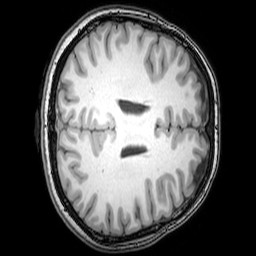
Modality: T1w
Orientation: axial
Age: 24
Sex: female
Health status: healthy
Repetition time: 0.081 s
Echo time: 0.037 s